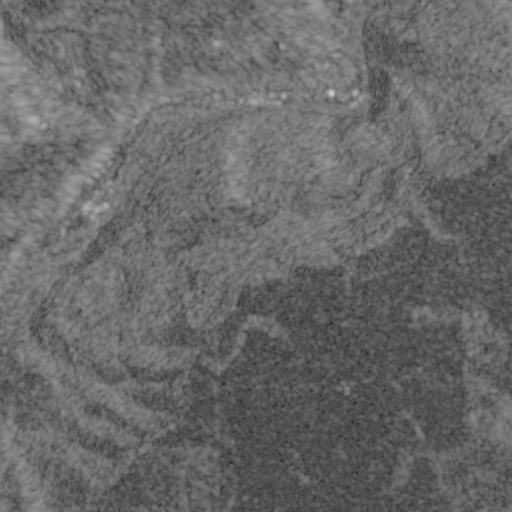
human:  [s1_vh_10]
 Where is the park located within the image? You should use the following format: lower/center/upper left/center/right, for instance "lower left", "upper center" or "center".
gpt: The park is located in the upper center of the image.
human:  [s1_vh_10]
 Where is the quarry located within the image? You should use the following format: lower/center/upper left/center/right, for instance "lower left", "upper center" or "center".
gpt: There is no quarry in the image.

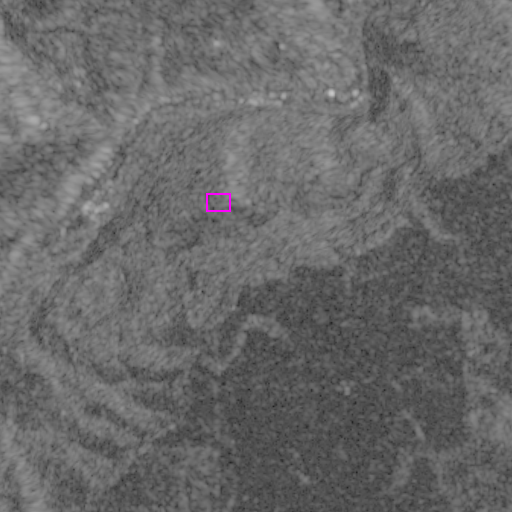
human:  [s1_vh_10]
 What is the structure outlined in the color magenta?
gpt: The structure outlined in magenta is a park.
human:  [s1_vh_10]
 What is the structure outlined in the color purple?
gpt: There is no purple outline.